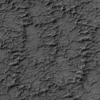
Label: not_dusty